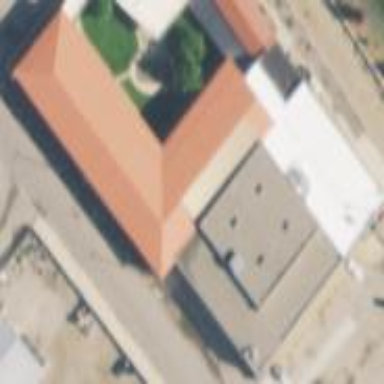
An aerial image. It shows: Hotel building.